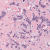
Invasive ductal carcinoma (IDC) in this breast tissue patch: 1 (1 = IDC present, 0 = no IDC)